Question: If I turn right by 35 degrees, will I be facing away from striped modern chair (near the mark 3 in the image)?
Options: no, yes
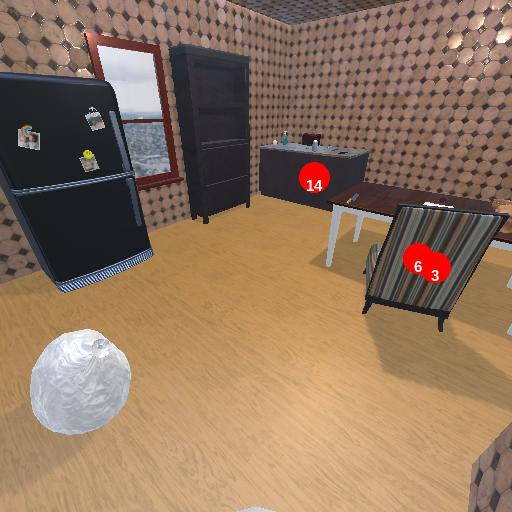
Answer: no